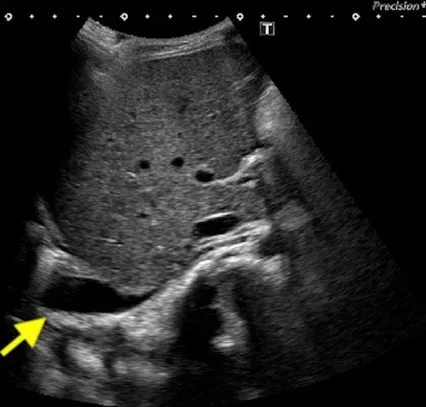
Chest ultrasound.
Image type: radiology (ultrasound)